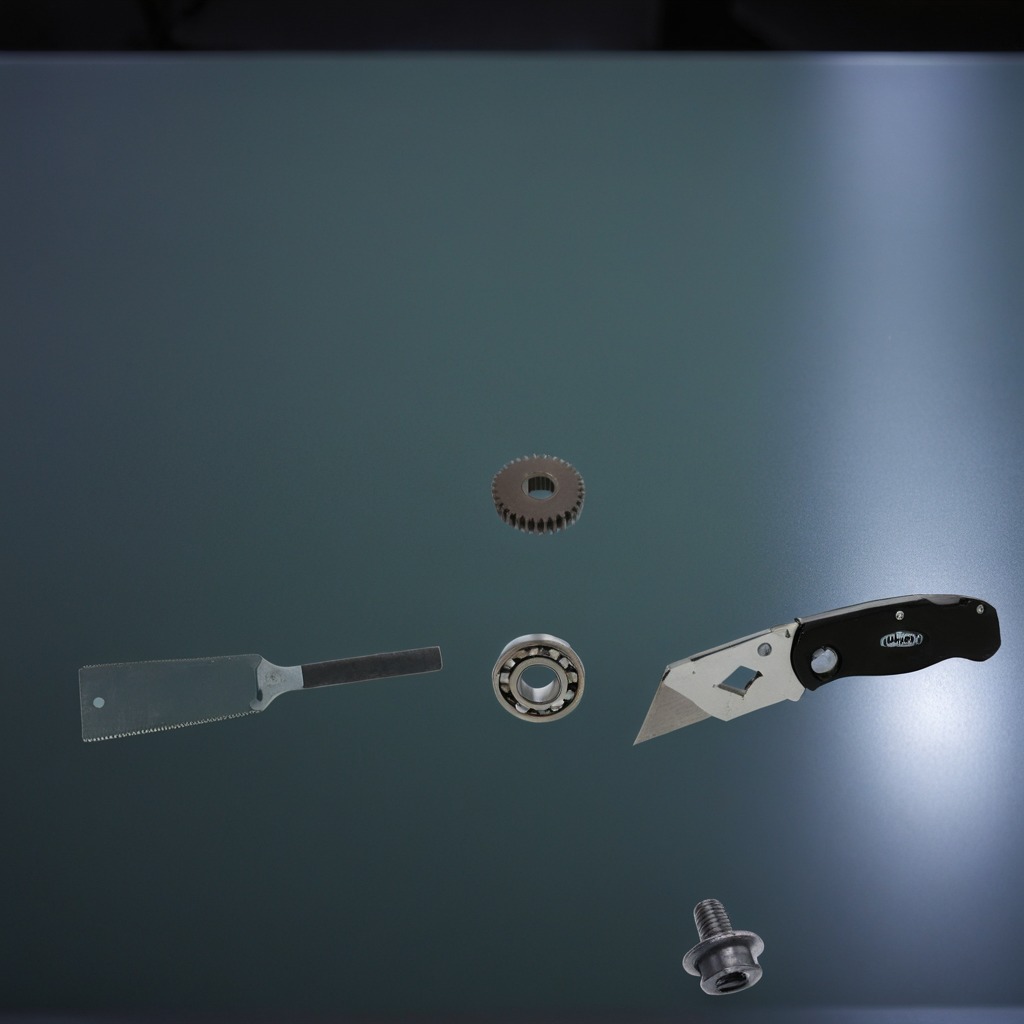
A ball bearing, a steel gear with teeth, a utility knife, a metal machine screw, and a handheld metal saw are lying on a clean empty table in a railway signal maintenance room lit by harsh overhead fluorescents.